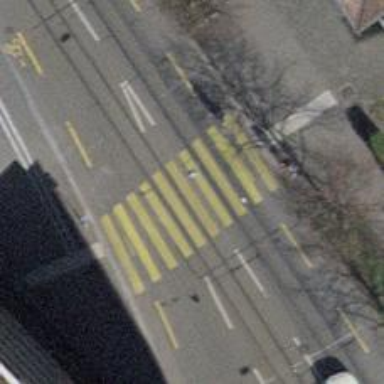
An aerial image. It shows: Footway with zebra crossing.